Question: How do I rotate text in CSS to get following output:

The problem I am facing is that when we rotate the text then it breaks the alignment and positions. So what is causing that, and how can I manage them?
HTML:
'''
<div class="mainWrapper">
<div class="rotateObj">
<div class="title active">First Text Title</div>
<div class="content">
Here goes my bla bla bla text and more stuffs...
Here goes my bla bla bla text and more stuffs...
Here goes my bla bla bla text and more stuffs...
Here goes my bla bla bla text and more stuffs...
Here goes my bla bla bla text and more stuffs...
Here goes my bla bla bla text and more stuffs...
Here goes my bla bla bla text and more stuffs...
Here goes my bla bla bla text and more stuffs...
Here goes my bla bla bla text and more stuffs...
Here goes my bla bla bla text and more stuffs...
Here goes my bla bla bla text and more stuffs...
Here goes my bla bla bla text and more stuffs...
</div>
<div class="title">First Text Title</div>
<div class="content hide">
Here goes my bla bla bla text and more stuffs...
Here goes my bla bla bla text and more stuffs...
Here goes my bla bla bla text and more stuffs...
Here goes my bla bla bla text and more stuffs...
Here goes my bla bla bla text and more stuffs...
Here goes my bla bla bla text and more stuffs...
Here goes my bla bla bla text and more stuffs...
Here goes my bla bla bla text and more stuffs...
Here goes my bla bla bla text and more stuffs...
Here goes my bla bla bla text and more stuffs...
Here goes my bla bla bla text and more stuffs...
Here goes my bla bla bla text and more stuffs...
</div>
<div class="title">First Text Title</div>
<div class="content hide">
Here goes my bla bla bla text and more stuffs...
Here goes my bla bla bla text and more stuffs...
Here goes my bla bla bla text and more stuffs...
Here goes my bla bla bla text and more stuffs...
Here goes my bla bla bla text and more stuffs...
Here goes my bla bla bla text and more stuffs...
Here goes my bla bla bla text and more stuffs...
Here goes my bla bla bla text and more stuffs...
Here goes my bla bla bla text and more stuffs...
Here goes my bla bla bla text and more stuffs...
Here goes my bla bla bla text and more stuffs...
Here goes my bla bla bla text and more stuffs...
</div>
<div class="title">First Text Title</div>
<div class="content hide">
Here goes my bla bla bla text and more stuffs...
Here goes my bla bla bla text and more stuffs...
Here goes my bla bla bla text and more stuffs...
Here goes my bla bla bla text and more stuffs...
Here goes my bla bla bla text and more stuffs...
Here goes my bla bla bla text and more stuffs...
Here goes my bla bla bla text and more stuffs...
Here goes my bla bla bla text and more stuffs...
Here goes my bla bla bla text and more stuffs...
Here goes my bla bla bla text and more stuffs...
Here goes my bla bla bla text and more stuffs...
Here goes my bla bla bla text and more stuffs...
</div>
<div class="title">First Text Title</div>
<div class="content hide">
Here goes my bla bla bla text and more stuffs...
Here goes my bla bla bla text and more stuffs...
Here goes my bla bla bla text and more stuffs...
Here goes my bla bla bla text and more stuffs...
Here goes my bla bla bla text and more stuffs...
Here goes my bla bla bla text and more stuffs...
Here goes my bla bla bla text and more stuffs...
Here goes my bla bla bla text and more stuffs...
Here goes my bla bla bla text and more stuffs...
Here goes my bla bla bla text and more stuffs...
Here goes my bla bla bla text and more stuffs...
Here goes my bla bla bla text and more stuffs...
</div>
</div>
</div>
'''
CSS:
'''
.mainWrapper{margin:0 auto; width:960px; background:#EFEFEF;}
.rotateObj{position:relative; height:400px;}
.rotateObj .title{
float:left;
background:gray;
width:50px;
height:100%;
/** Rounded Border */
border-radius:5px;-moz-border-radius:5px;
/** Rotation */
-webkit-transform: rotate(-90deg);
-moz-transform: rotate(-90deg);
transform:rotate(-90deg);
filter: progid:DXImageTransform.Microsoft.BasicImage(rotation=3);
}
.rotateObj .active{background:green;}
.rotateObj .content{float:left;width:600px;height:100%;padding:20px;}
.hide{display:none;}
'''
<URL>
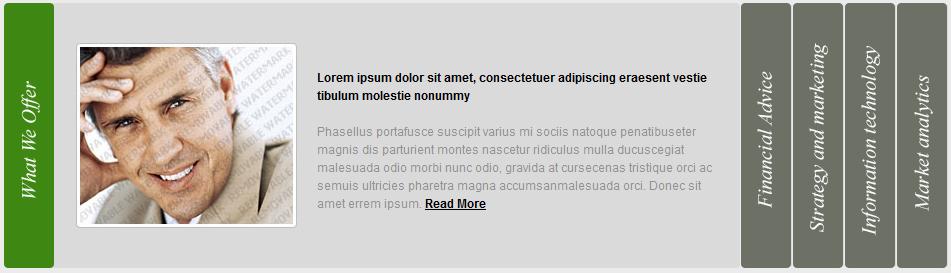
Answer: You need to use the CSS3 <URL> for which browsers support it and the prefix you need to use.
One example for webkit browsers is '-webkit-transform: rotate(-90deg);'
The question was changed substantially so I have added a <URL>. The problem you have is that you do not want to rotate the , but simply the text inside it. If you remove your rotation, the '<div>'s are in the correct position and all you need to do is wrap the text in an element and rotate that instead.
There already exists a more customisable widget as part of the jQuery UI - see the <URL>
I had anticipated the text center problem and have already <URL>. There is a height/width constraint though, so longer text could still break the layout.
<URL> I was incorrect... the new accordion is part of the jQuery UI 1.9! So you could try the development builds if you want the new functionality.
Hope this helps!